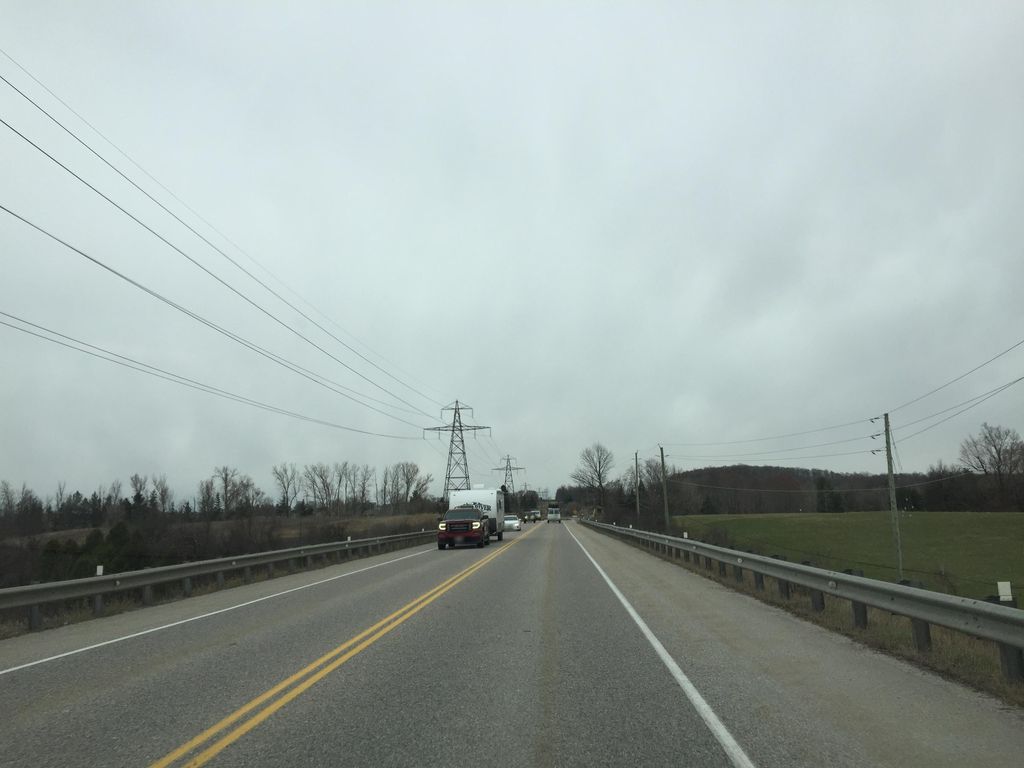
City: kitchener-waterloo